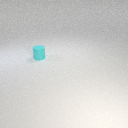
small cyan rubber cylinder